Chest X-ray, AP view. Patient: 30 years old, sex M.
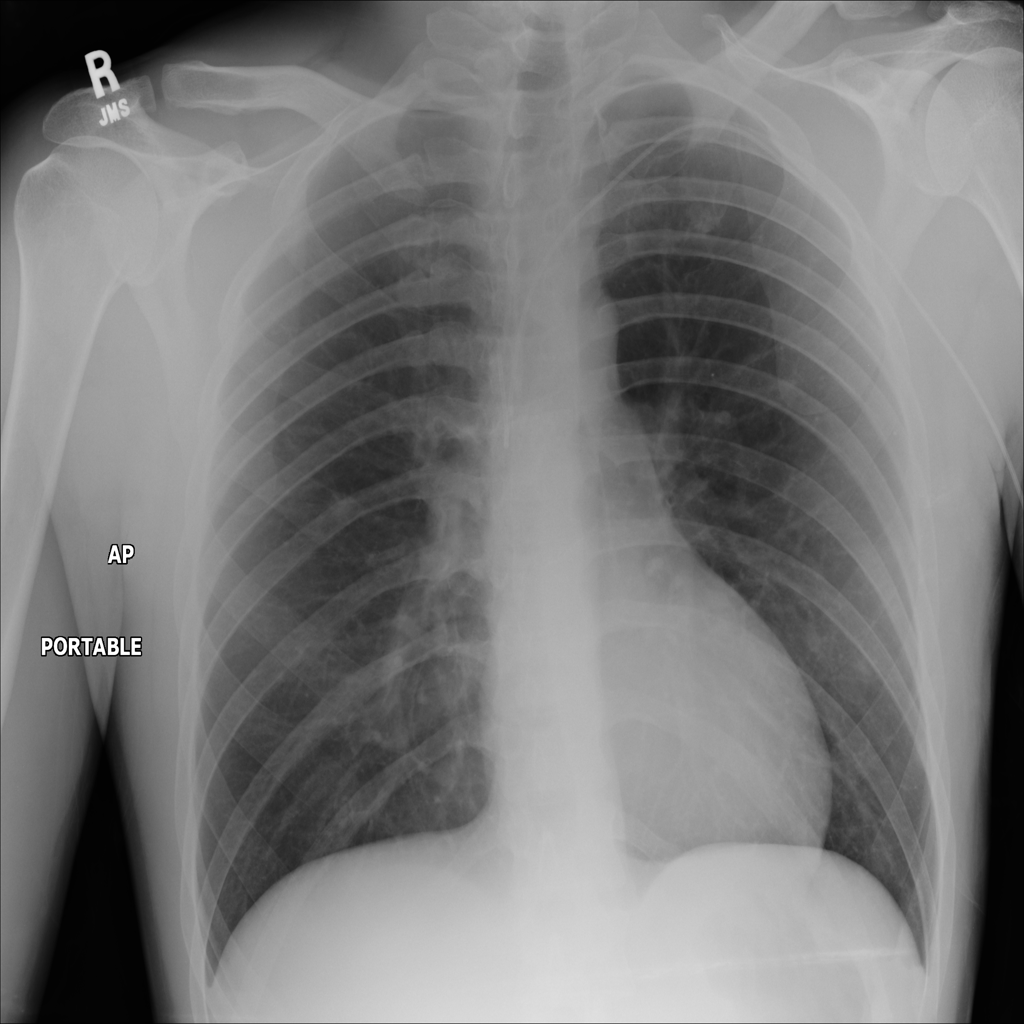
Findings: Nodule